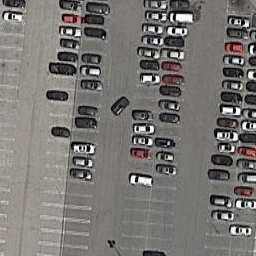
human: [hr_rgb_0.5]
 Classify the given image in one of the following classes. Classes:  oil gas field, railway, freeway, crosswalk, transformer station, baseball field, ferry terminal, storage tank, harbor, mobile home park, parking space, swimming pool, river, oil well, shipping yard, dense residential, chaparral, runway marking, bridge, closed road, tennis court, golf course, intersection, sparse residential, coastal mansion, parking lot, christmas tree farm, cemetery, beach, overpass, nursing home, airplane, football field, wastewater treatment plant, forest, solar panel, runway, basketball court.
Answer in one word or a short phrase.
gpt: parking lot